Field crop: tomato
Growth stage: 2
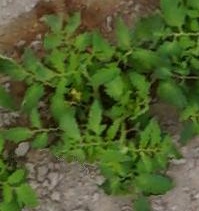
Species: tomato